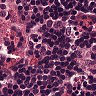
Metastatic tissue present: no